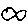
Label: fish